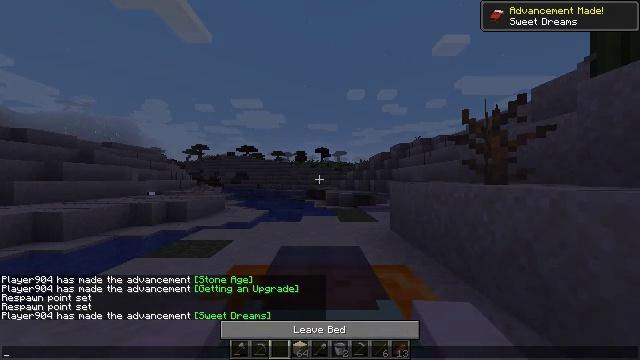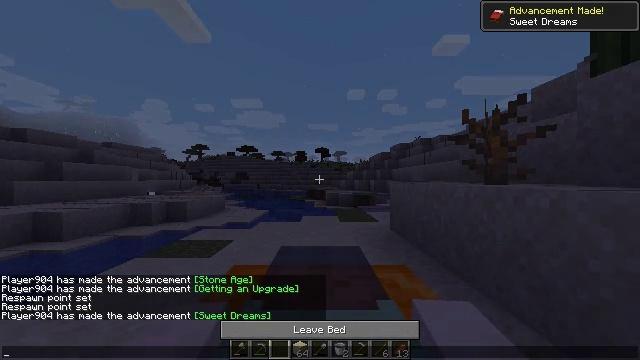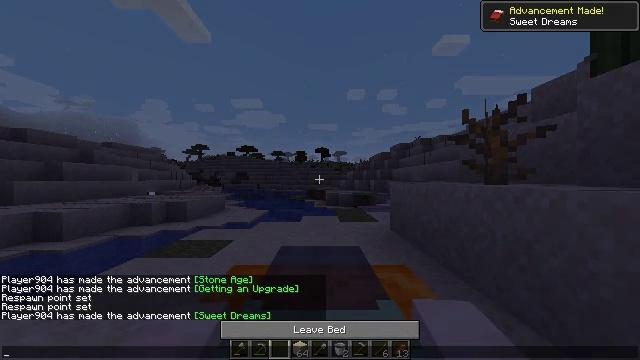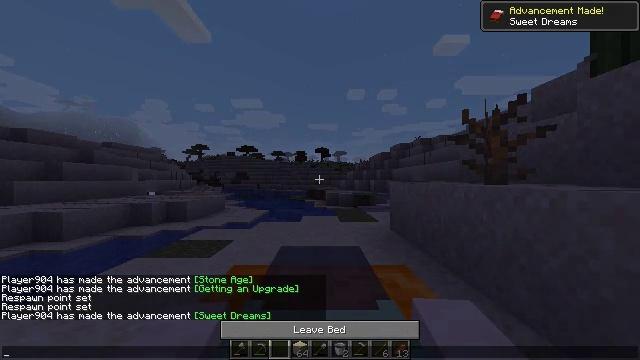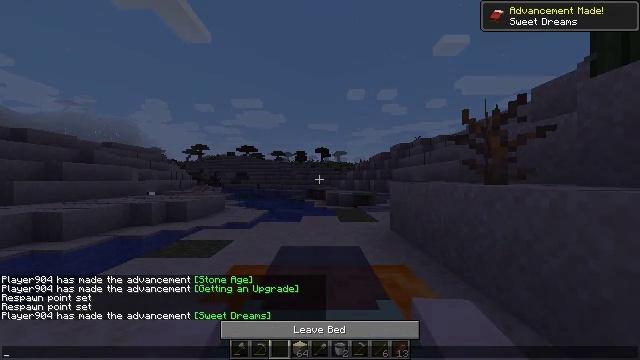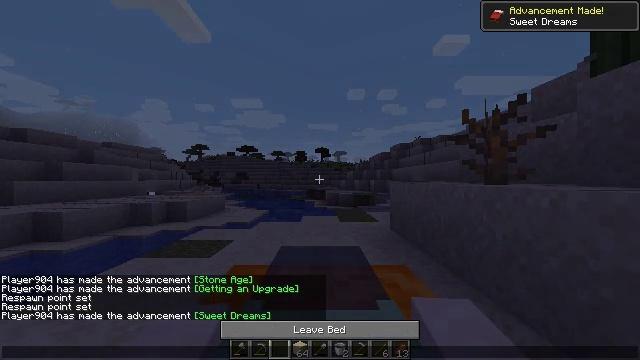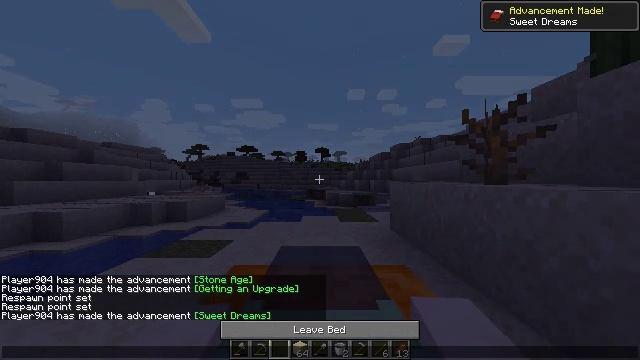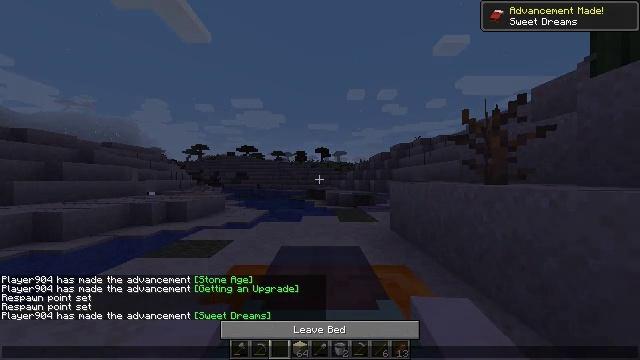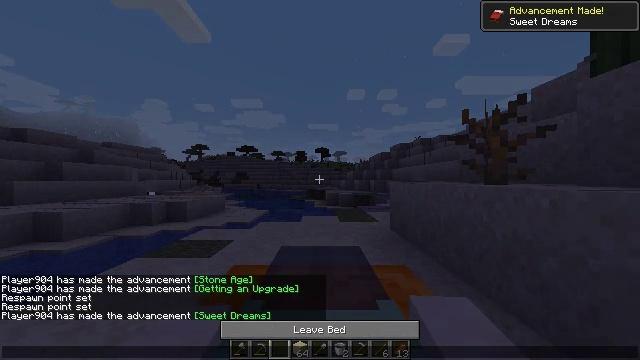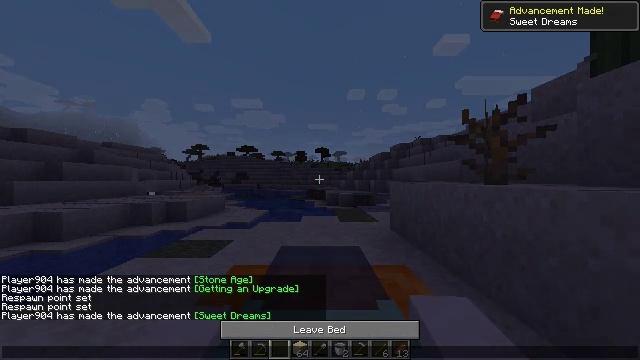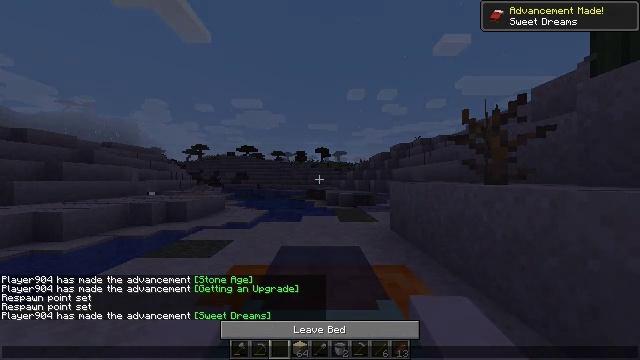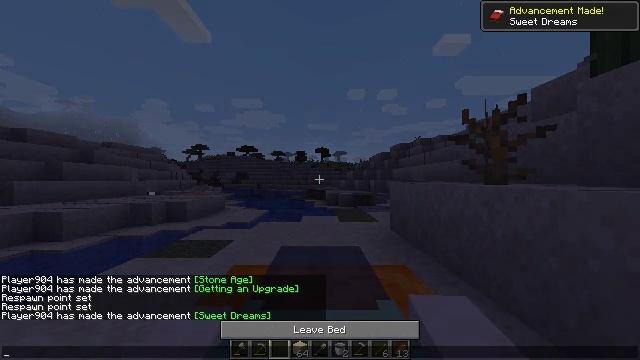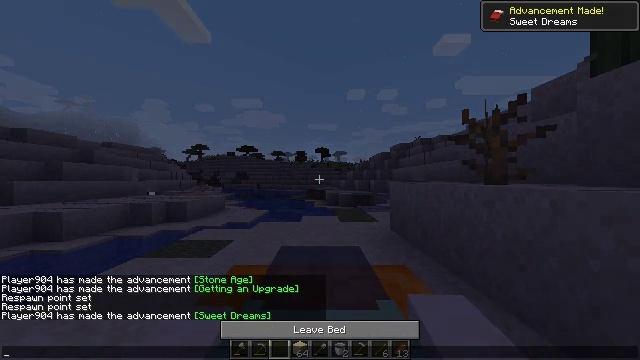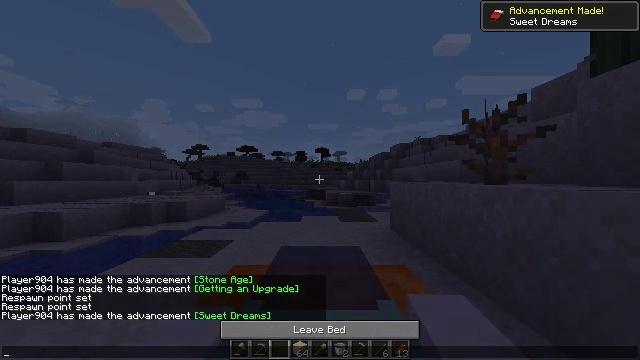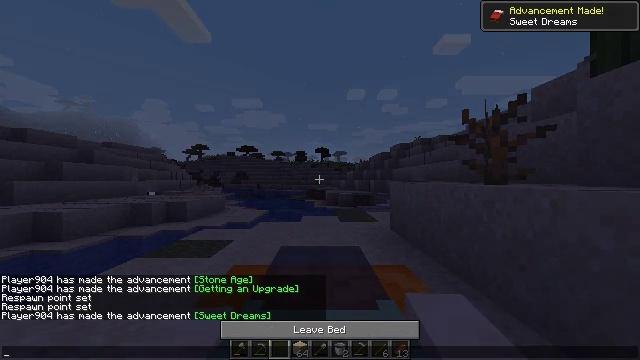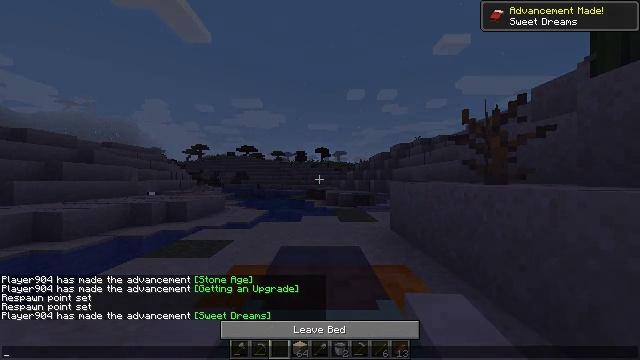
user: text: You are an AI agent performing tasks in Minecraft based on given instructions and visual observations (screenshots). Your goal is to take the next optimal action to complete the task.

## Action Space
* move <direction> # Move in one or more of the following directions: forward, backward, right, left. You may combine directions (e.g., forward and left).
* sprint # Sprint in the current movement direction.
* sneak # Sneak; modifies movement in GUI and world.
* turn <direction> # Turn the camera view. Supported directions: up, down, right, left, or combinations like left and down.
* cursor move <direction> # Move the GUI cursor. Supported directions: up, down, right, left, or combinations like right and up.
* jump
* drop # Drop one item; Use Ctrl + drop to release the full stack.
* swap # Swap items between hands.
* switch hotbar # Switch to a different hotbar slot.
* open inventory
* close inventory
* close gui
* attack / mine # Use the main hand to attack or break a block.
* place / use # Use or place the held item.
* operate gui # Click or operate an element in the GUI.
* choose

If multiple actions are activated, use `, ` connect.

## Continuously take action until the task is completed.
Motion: motion action
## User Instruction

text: Mine the orange bed.
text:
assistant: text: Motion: no_op
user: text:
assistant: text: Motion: no_op
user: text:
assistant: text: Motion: no_op
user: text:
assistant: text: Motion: no_op
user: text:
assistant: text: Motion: no_op
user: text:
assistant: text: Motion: no_op
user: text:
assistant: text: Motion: no_op
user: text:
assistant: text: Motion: no_op
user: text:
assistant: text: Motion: no_op
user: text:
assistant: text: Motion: no_op
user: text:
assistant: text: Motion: no_op
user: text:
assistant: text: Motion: no_op
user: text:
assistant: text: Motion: no_op
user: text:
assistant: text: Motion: no_op
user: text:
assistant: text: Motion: no_op
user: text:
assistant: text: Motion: no_op
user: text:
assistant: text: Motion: no_op
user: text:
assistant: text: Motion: no_op
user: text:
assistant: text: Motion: no_op
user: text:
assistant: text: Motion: no_op
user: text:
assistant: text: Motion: no_op
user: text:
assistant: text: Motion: no_op
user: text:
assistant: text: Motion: no_op
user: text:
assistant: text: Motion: no_op
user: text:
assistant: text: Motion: no_op
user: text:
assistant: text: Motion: no_op
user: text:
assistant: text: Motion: no_op
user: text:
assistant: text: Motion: no_op
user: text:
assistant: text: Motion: no_op
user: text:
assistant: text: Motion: no_op